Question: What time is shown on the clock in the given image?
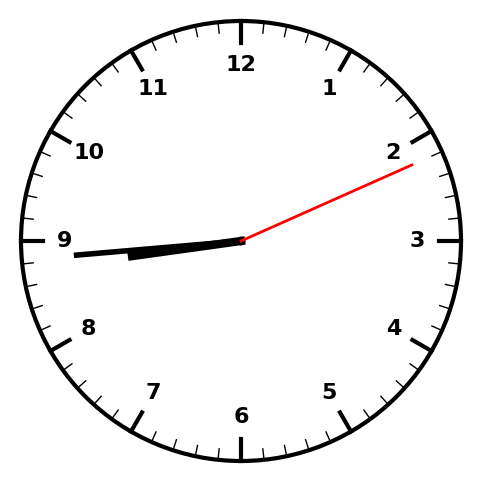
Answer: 08:44:11